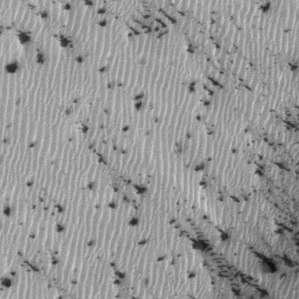
Label: frost